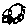
Label: car